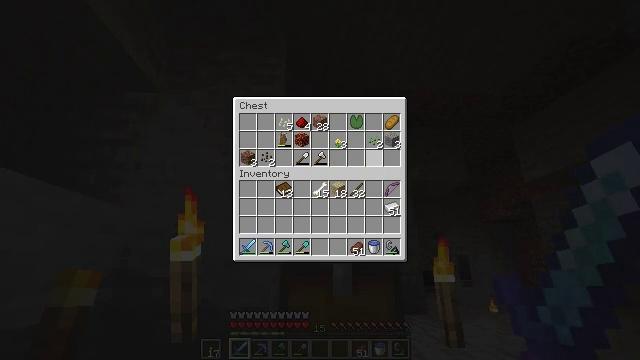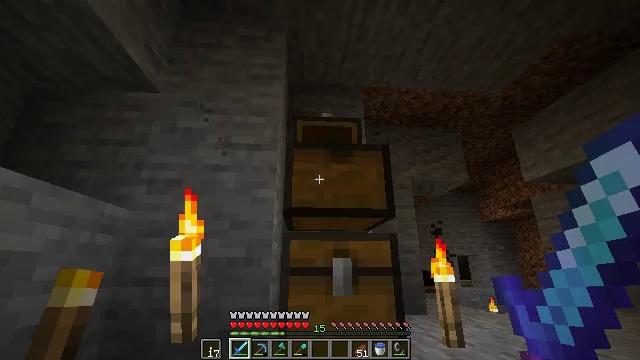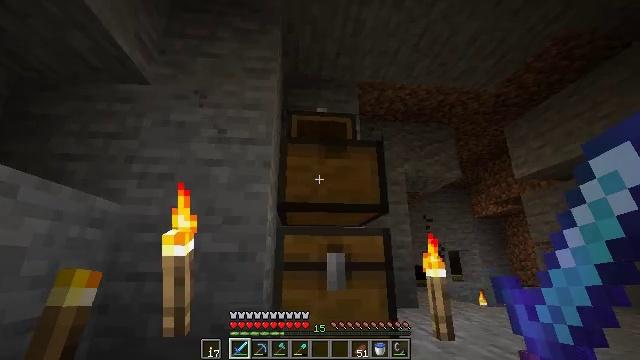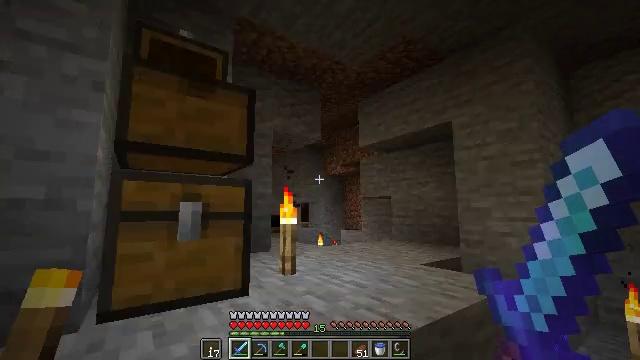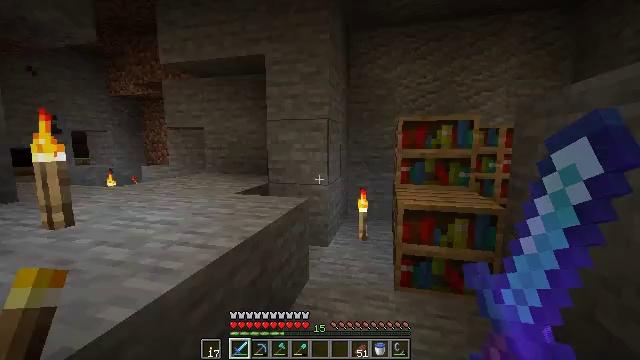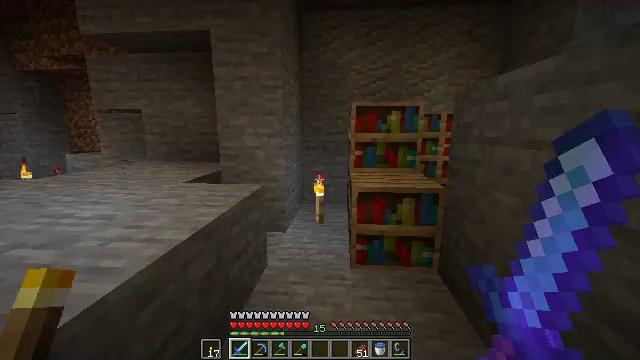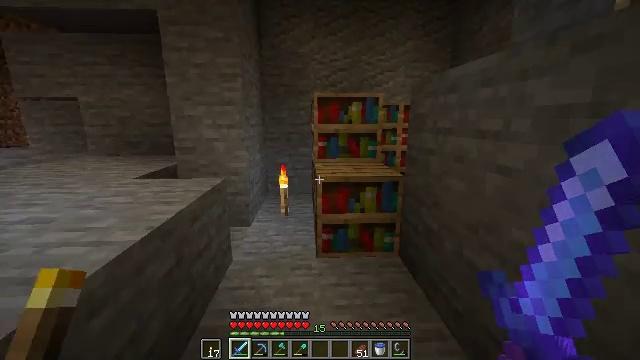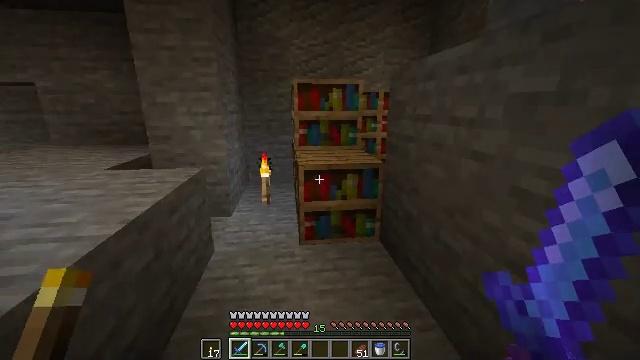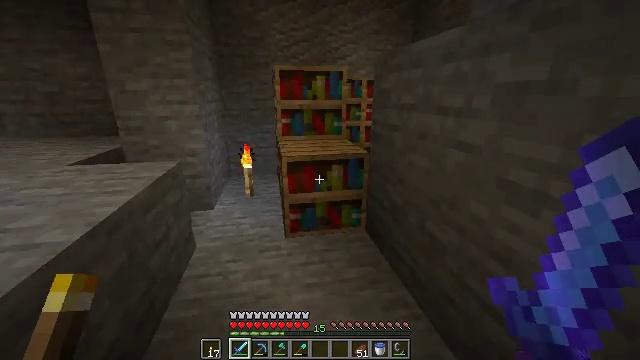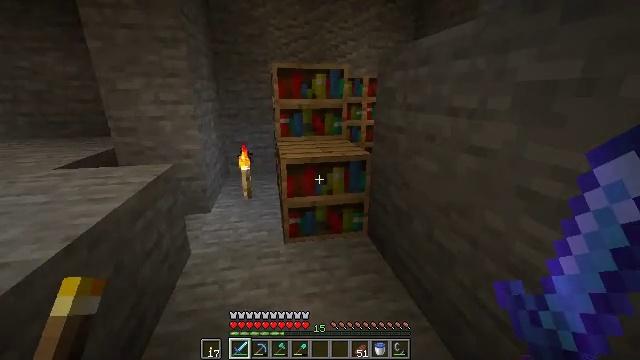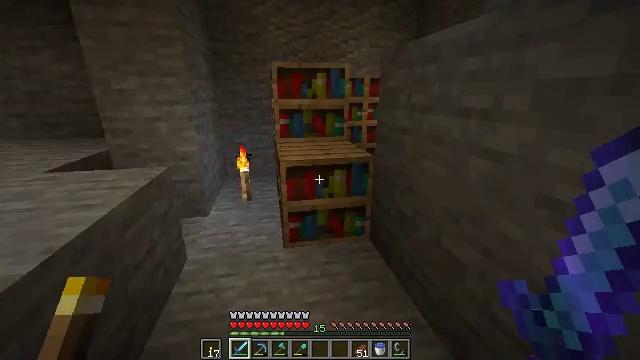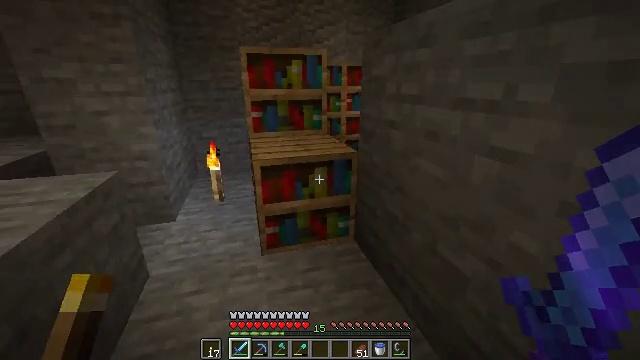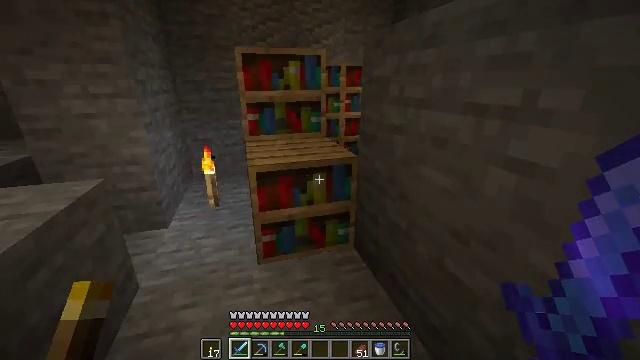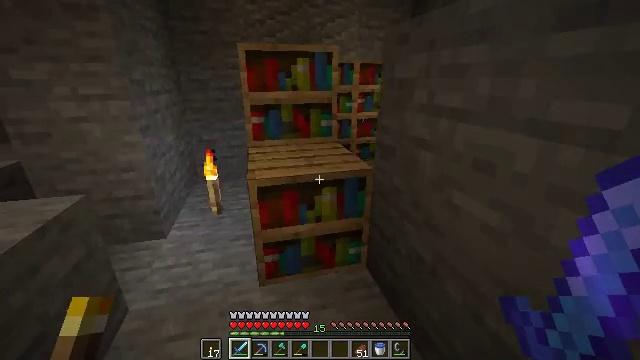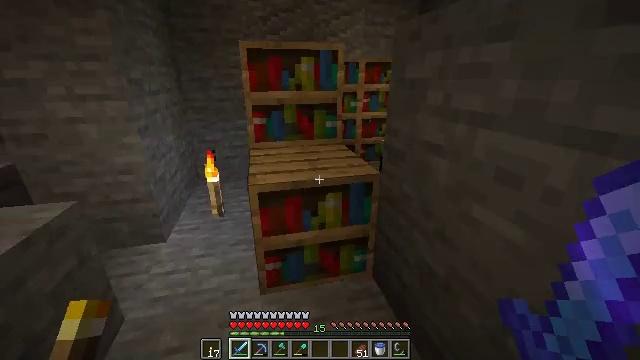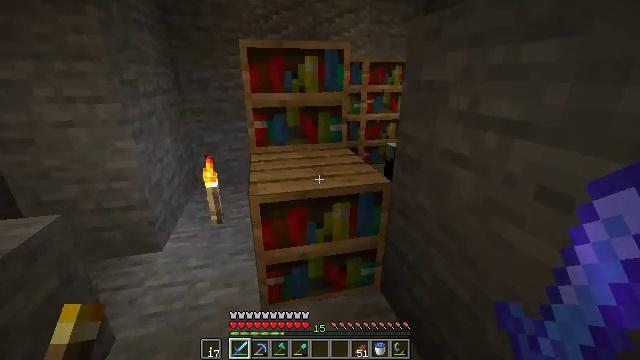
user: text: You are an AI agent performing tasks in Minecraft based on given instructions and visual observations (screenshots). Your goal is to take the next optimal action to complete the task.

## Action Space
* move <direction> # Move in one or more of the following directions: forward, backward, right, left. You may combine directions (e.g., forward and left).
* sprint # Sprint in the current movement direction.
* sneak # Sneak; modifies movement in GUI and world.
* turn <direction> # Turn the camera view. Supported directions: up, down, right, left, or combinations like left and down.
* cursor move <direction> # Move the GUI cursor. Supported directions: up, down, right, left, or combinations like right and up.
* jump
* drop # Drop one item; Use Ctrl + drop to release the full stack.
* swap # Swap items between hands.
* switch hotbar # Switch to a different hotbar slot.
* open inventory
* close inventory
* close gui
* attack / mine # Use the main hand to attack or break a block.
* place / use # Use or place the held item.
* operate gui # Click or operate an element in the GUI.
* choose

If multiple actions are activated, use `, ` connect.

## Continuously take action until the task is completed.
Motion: motion action
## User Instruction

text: Open the crafting table and craft a birch trapdoor with birch planks.
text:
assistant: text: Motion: no_op
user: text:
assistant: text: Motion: turn right and down
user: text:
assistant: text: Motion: turn right and down
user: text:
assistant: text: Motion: turn right and down
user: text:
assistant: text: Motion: turn right and down
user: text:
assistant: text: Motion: turn right and down
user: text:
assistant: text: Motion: turn right and down
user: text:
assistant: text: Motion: move forward, turn right and down
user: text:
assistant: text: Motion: move forward
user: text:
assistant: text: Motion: move forward
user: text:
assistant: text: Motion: move forward, turn right and down
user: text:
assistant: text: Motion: move forward
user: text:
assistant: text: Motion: move forward, turn left
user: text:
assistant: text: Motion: move forward and move left
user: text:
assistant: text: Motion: move forward and move left
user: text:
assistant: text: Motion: move forward and move left, turn right
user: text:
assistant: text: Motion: move forward, turn right
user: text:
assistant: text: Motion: move forward, turn right, jump
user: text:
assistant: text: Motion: move forward, turn right, jump
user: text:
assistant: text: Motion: move forward, turn right, jump
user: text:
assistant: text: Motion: move forward, turn right, jump
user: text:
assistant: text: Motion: move forward, turn right and down
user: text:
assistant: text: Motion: move forward, turn right and down
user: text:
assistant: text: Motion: move forward, turn right and down
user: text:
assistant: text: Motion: move forward, turn right and down
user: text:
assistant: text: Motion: move forward, turn right and down
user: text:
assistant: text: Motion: move forward, turn right and down
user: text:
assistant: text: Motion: move forward, turn right and down
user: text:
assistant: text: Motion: move forward, turn right and down
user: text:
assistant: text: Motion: move forward, turn right and down